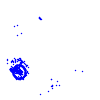
Particle: electron